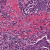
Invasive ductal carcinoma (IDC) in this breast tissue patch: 1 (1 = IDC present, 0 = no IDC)